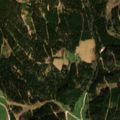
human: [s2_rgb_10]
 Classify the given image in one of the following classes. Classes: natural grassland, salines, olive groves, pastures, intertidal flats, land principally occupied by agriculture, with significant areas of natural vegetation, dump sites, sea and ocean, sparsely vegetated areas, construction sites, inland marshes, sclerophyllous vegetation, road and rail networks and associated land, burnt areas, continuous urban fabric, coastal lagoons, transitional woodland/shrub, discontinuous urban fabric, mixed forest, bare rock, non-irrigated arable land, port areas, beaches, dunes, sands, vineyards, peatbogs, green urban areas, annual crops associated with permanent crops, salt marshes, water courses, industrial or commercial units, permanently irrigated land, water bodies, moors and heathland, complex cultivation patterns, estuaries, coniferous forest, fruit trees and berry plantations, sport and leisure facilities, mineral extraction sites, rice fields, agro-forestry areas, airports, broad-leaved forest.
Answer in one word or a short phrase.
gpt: pastures, coniferous forest